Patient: sex F, age 44
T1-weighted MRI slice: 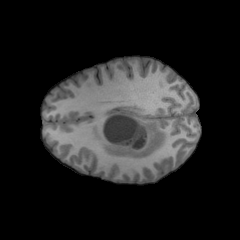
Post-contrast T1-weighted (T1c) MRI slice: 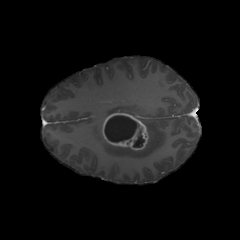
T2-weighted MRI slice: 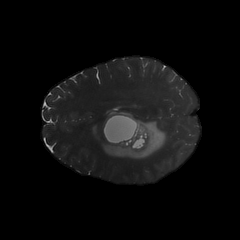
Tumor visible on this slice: yes
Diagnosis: Glioblastoma, IDH-wildtype
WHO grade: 4